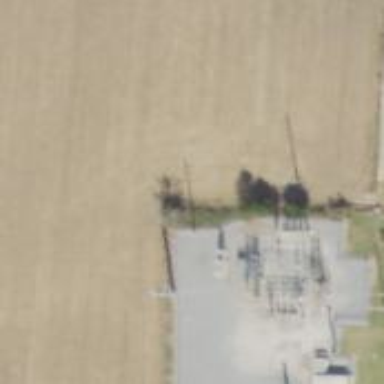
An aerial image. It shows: There is fence around switching substation.